Question: i having a very weird problem now . I has separate 2 jquery js file with my aspx file.However the pageload doesn't seem like work.
Because I'm using UpdatePanel to asynchronously call a button click event in a page.
Therefore i attach my click event within the page load method
Here is the screen shoot of my js file

Here is the sample code for
'''
function pageLoad() {
//#region Search function
$("[id$=txtSearch]").keyup(function (e) {
"[id$=txtCurrentPage2]"
$("[id$=txtCurrentPage2]").val(1)
$("[id$=txtCurrentPage]").val(1)
$("[id$=hfCurrentTxt]").val(1)
var txtSearch = $("[id$=txtSearch]").val()
var pagesize = $("[id$=ddlRowPerPage]").val()
var skip = $("[id$=txtCurrentPage2]").val()
var type = $("[id$=hfGvType]").val()
sendData(txtSearch, skip, pagesize, type);
e.preventDefault();
});
//#endregion
'''
The sample code for the
'''
function pageLoad() {
$("[id$=txtCMemberID]").bind('keyup change', function (e) {
alert("hello");
e.preventDefault();
});
'''
}
The modalPopup.js can work very smoothly, but the ASPX.js seem like doesn't work.Anyone face this problem before.? Please guide me some idea. Thanks
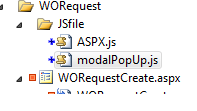
Answer: Offhand, I'd wager that you are loading ASPX.js first, and then loading modalPopup.js later in the page. Both files define a global function named 'pageLoad'. As you cannot have two separate global functions that share the same name, one is redefining the other. Rename one of the functions (it doesn't have to be called 'pageLoad'). Example as follows:
Change ASPX.js to:
'''
function bindKeyUpChangeHandler() {
$("[id$=txtCMemberID]").bind('keyup change', function (e) {
alert("hello");
e.preventDefault();
});
}
'''
then call 'bindKeyUpChangeHandler()' in addition to 'pageLoad()'.